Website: macys
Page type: billing-address
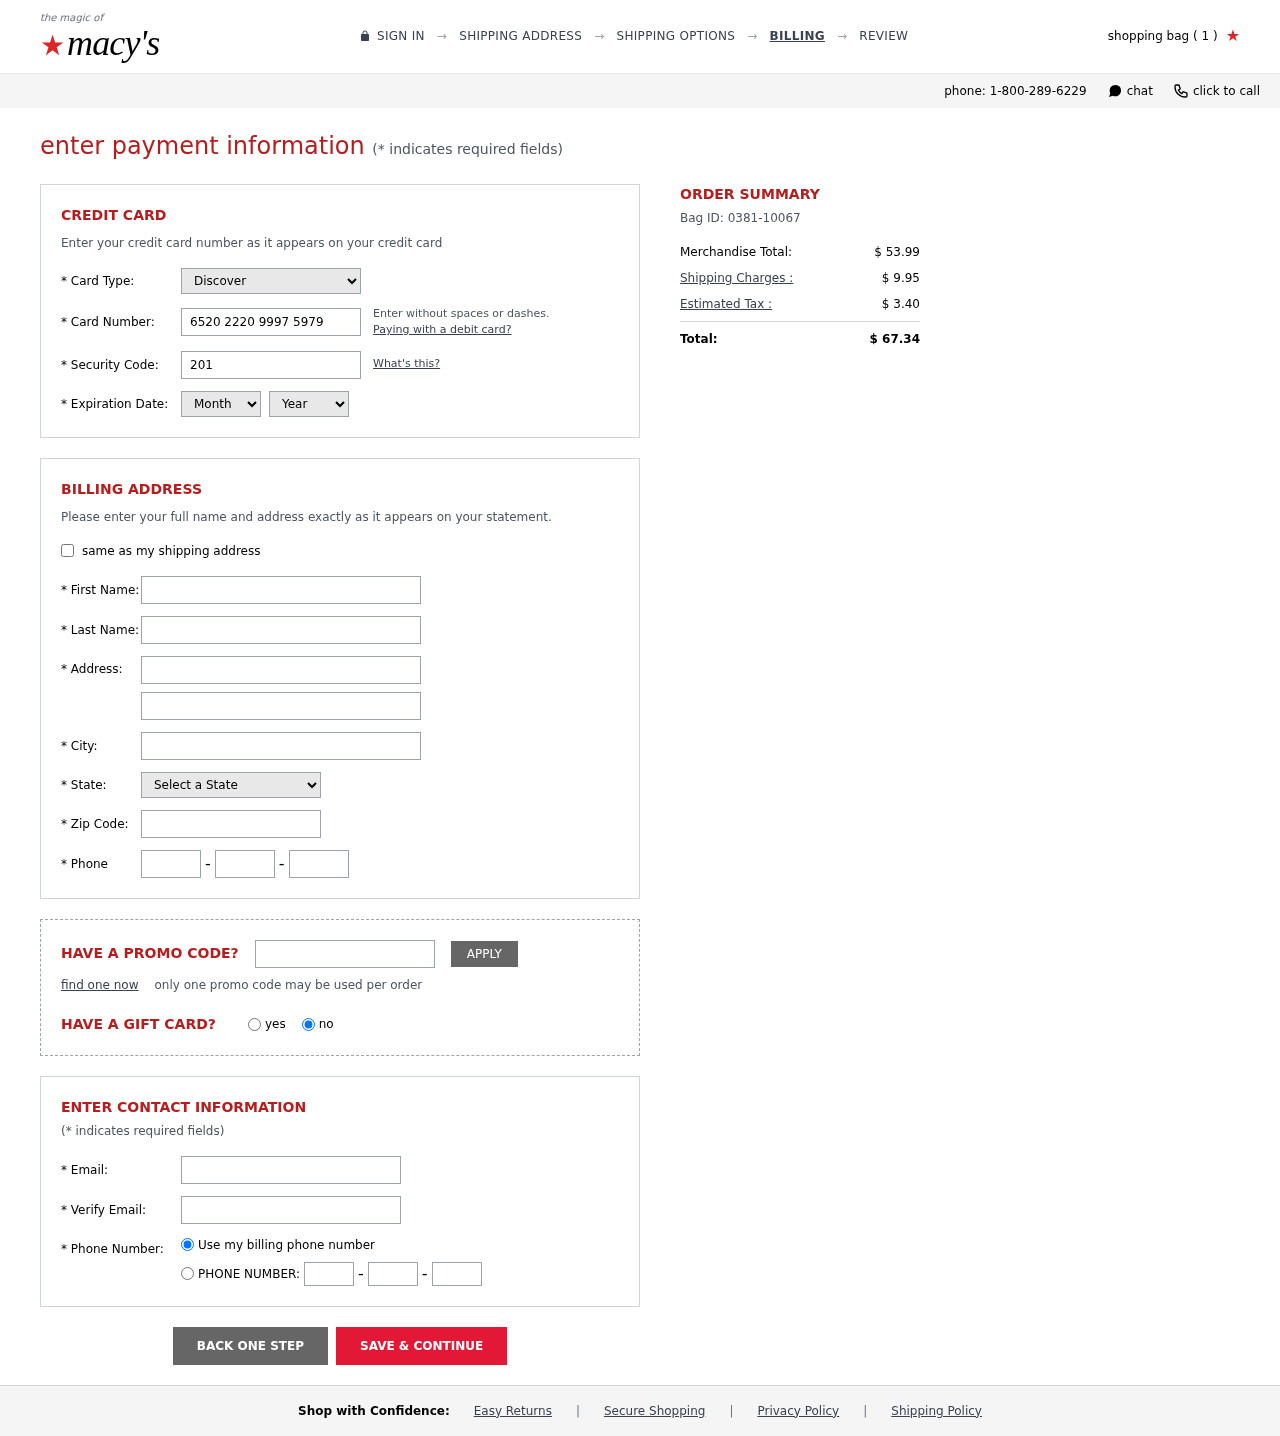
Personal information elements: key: PII_CARD_CVV
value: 201
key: PII_CARD_EXPIRY_MONTH
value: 09
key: PII_CARD_EXPIRY_YEAR
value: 30
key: PII_CARD_NUMBER
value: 6520 2220 9997 5979
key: PII_CARD_TYPE
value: Discover
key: PII_CITY
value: Mitchellstad
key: PII_EMAIL
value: jasonarmstrong@hotmail.com
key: PII_FIRSTNAME
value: Jason
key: PII_LASTNAME
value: Armstrong
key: PII_PHONE_AREA
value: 595
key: PII_PHONE_PREFIX
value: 530
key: PII_PHONE_SUFFIX
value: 0111
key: PII_POSTCODE
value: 84295
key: PII_STATE_ABBR
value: PR
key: PII_STREET
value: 591 Laura Drive
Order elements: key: ORDER_NUM_ITEMS
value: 1
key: ORDER_ID
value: Bag ID: 0381-10067
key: ORDER_SUBTOTAL
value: $ 53.99
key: ORDER_SHIPPING_COST
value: $ 9.95
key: ORDER_TAX
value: $ 3.40
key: ORDER_TOTAL
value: $ 67.34